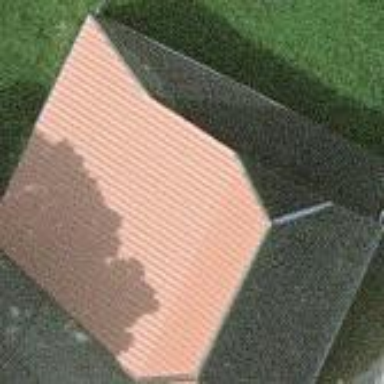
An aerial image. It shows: Barn.